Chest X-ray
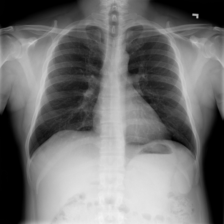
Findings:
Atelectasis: negative
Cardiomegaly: negative
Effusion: negative
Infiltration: negative
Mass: negative
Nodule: negative
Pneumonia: negative
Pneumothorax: negative
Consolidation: negative
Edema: negative
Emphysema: negative
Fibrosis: negative
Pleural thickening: negative
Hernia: negative